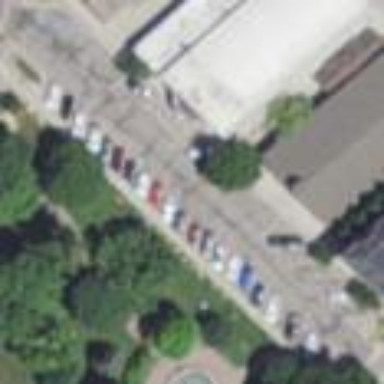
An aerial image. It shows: Street side parking area.